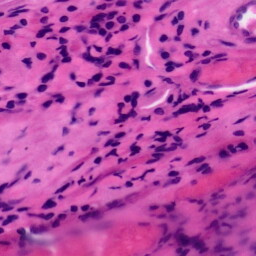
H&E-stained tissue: Tonsil